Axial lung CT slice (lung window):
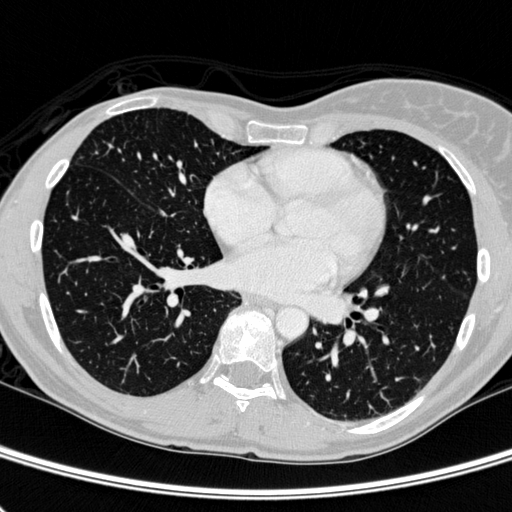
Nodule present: no